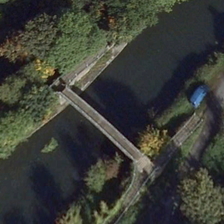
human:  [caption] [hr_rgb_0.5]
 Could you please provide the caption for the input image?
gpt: a small bridge is over a river with many green trees in two sides of it .

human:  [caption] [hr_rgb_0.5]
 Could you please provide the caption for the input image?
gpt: a small bridge is over a river with many green trees in two sides of it .

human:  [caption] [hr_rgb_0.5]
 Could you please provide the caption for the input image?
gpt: a small bridge is over a river with many green trees in two sides of it .

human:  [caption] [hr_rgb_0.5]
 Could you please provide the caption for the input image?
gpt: a small bridge is over a river with many green trees in two sides of it .

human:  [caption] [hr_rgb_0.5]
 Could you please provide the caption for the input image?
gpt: a small bridge is over a river with many green trees in two sides of it .